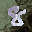
Label: 8